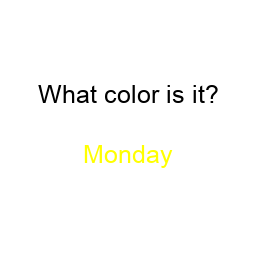
Color: yellow
Background color: white
Question text color: black